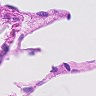
Metastatic tissue present: no